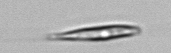
Label: Euglena